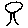
Label: tree